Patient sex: M
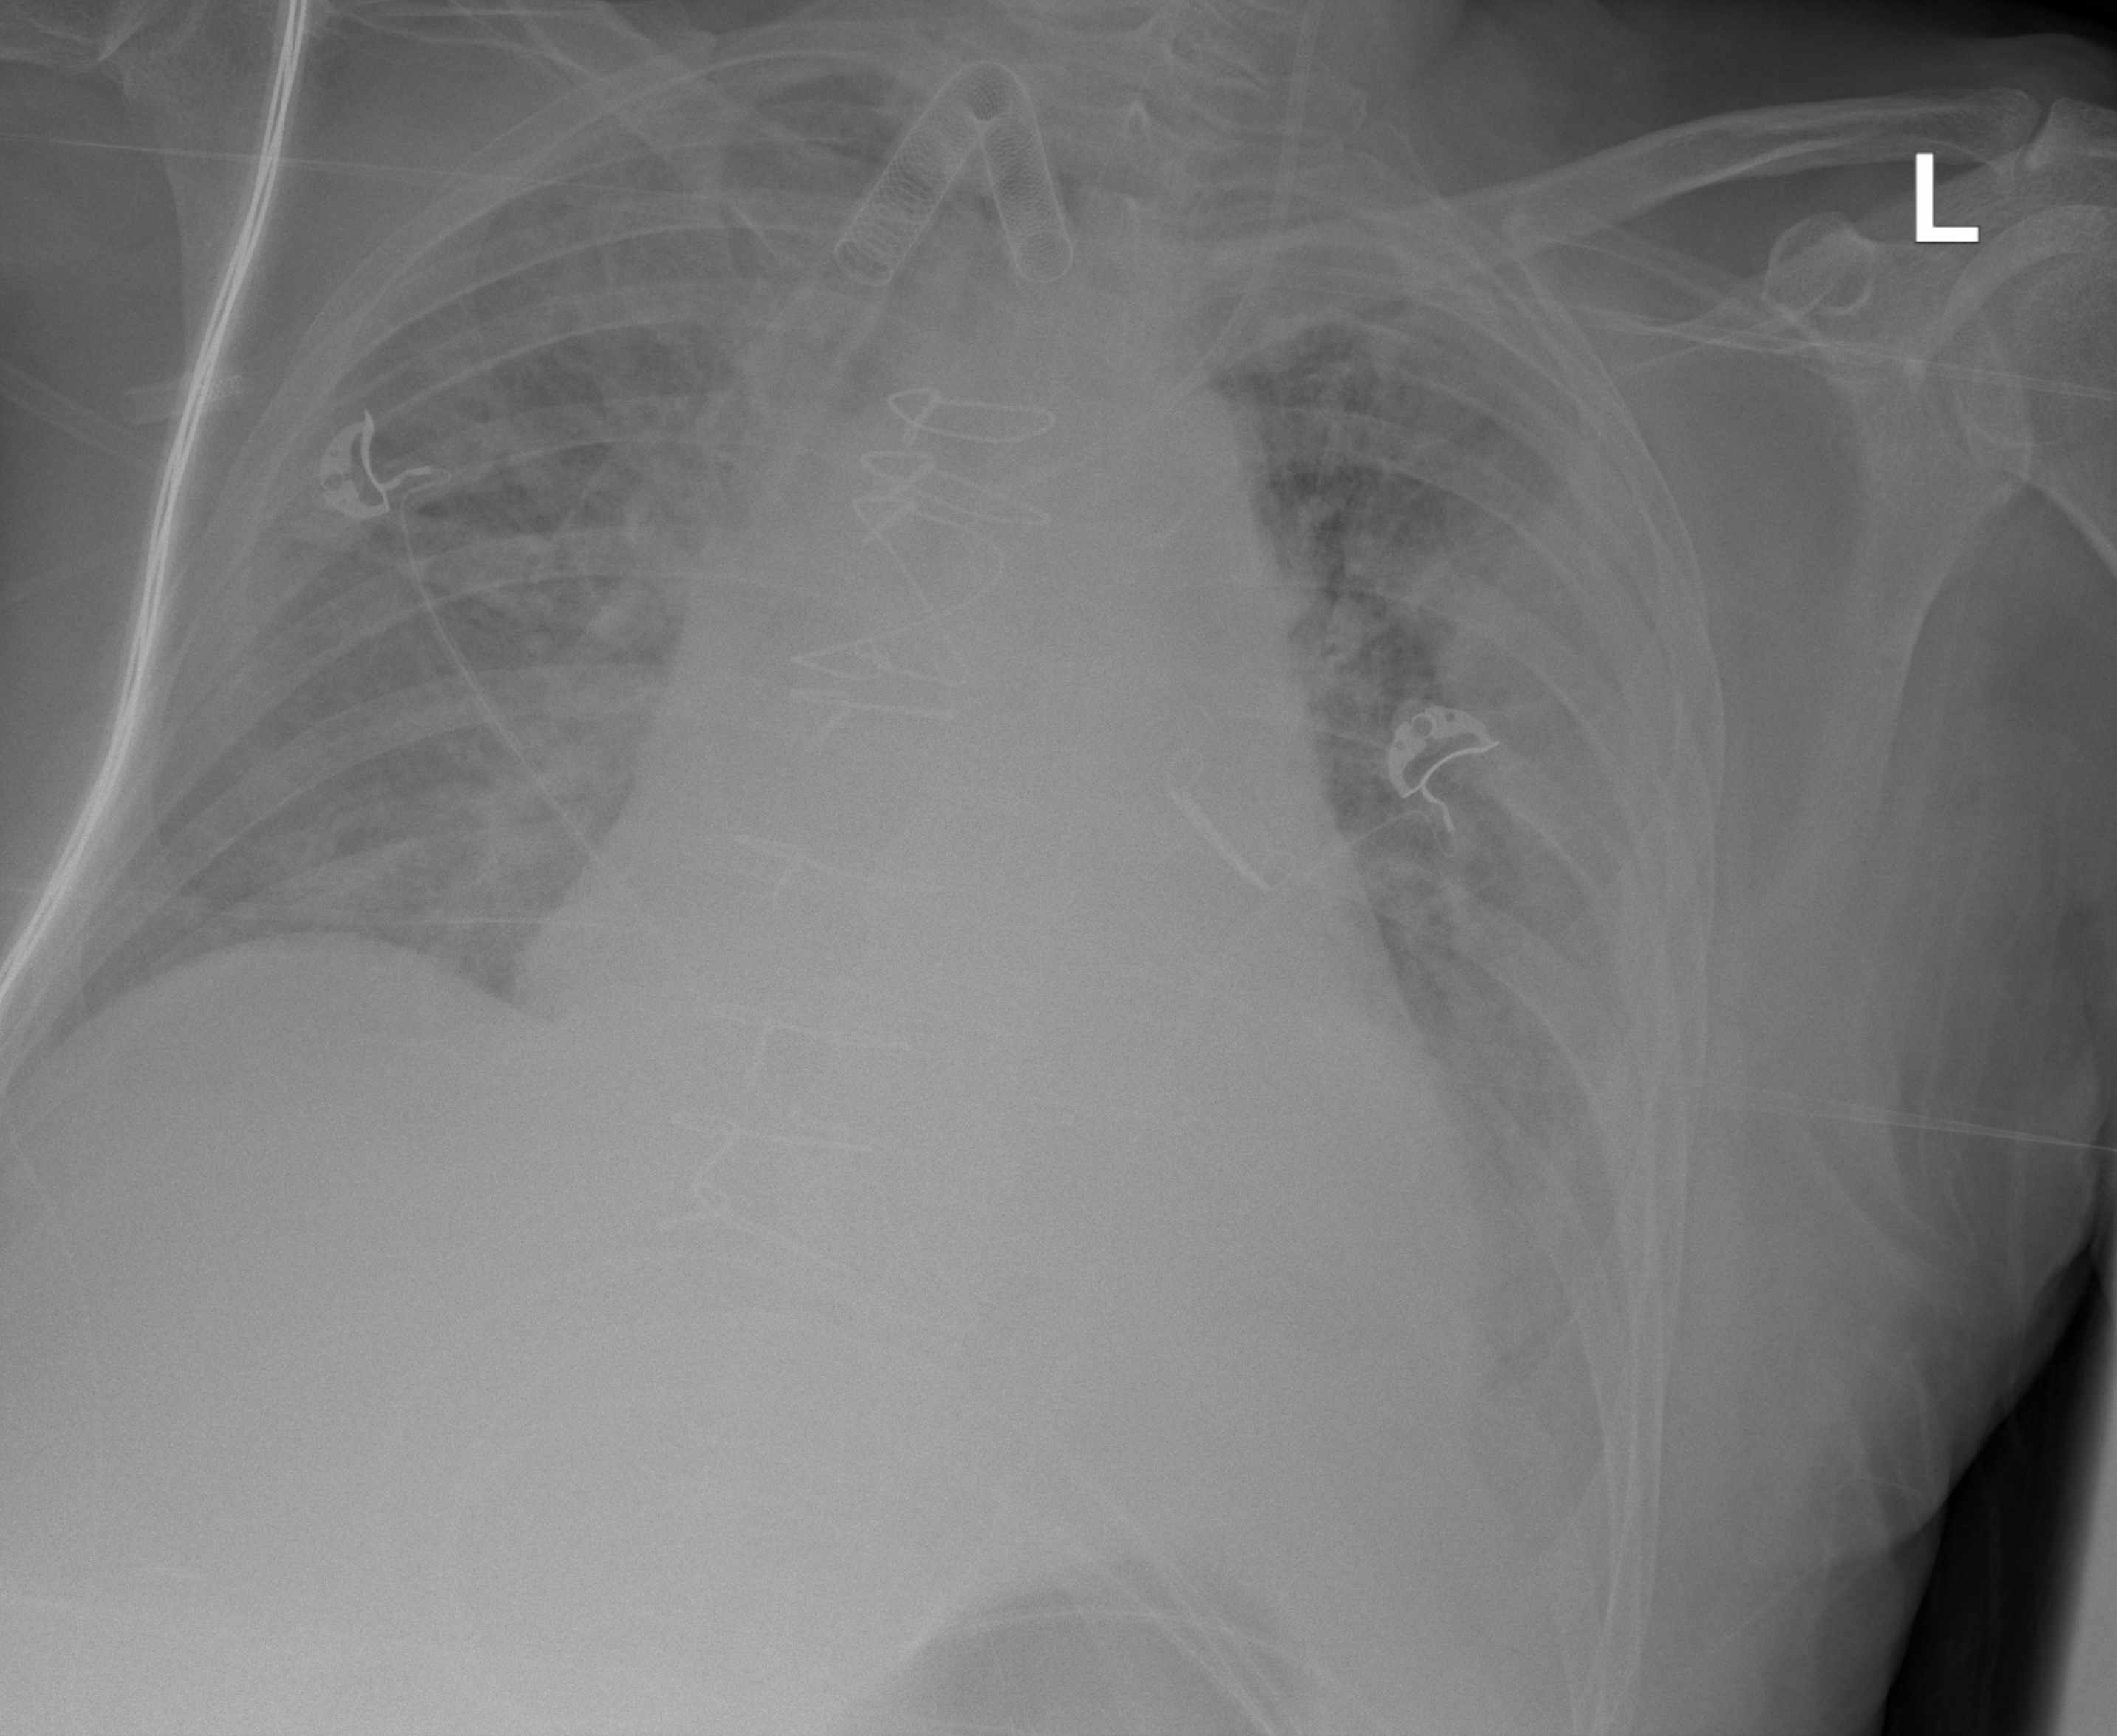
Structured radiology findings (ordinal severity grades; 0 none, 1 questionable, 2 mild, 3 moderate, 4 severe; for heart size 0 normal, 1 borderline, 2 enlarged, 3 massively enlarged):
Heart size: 2
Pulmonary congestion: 3
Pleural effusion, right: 2
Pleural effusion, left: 3
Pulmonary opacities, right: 1
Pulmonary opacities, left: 1
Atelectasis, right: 3
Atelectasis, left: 3